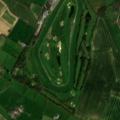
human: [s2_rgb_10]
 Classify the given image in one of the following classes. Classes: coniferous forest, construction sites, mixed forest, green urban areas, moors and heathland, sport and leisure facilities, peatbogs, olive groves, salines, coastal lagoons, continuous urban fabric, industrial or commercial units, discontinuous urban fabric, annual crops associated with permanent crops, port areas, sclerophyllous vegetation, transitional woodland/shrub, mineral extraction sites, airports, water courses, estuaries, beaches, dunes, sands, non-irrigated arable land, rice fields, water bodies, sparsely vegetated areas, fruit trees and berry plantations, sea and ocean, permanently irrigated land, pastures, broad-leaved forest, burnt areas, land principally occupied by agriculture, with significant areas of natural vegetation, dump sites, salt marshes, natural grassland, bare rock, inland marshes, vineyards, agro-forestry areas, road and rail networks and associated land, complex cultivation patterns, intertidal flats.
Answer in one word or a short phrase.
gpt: sport and leisure facilities, non-irrigated arable land, pastures